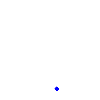
Particle: kaon